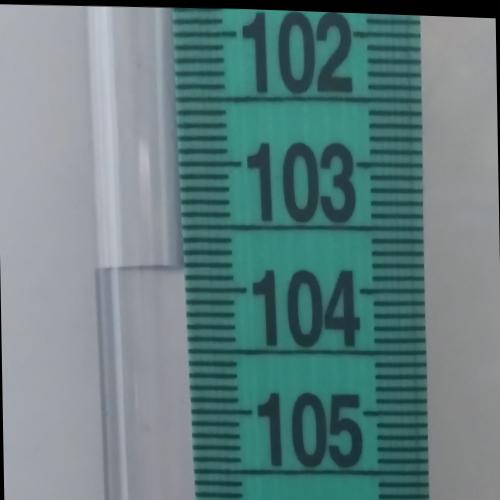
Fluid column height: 103.8 cm